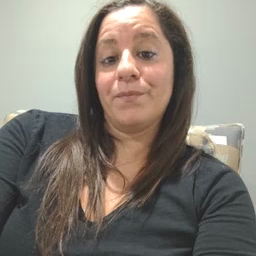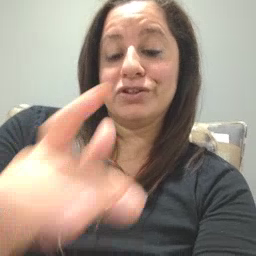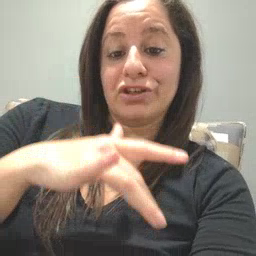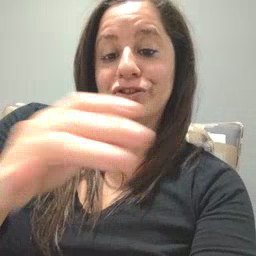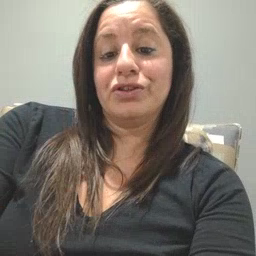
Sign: touch